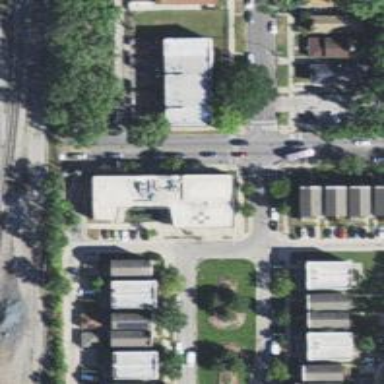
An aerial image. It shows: Alleyway designated as service road.